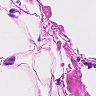
Metastatic tissue present: no